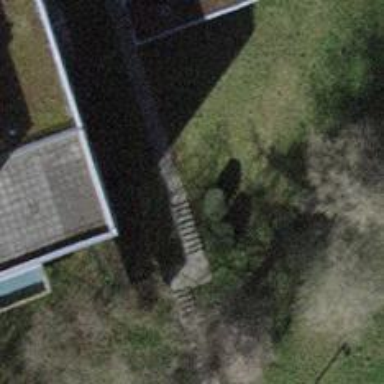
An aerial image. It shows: Set of concrete steps.